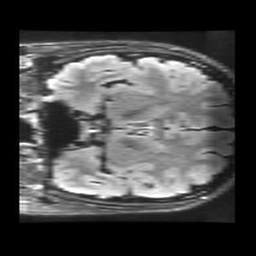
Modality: FLAIR
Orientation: coronal
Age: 24
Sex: female
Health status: healthy
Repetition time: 12 s
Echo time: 0.09782 s